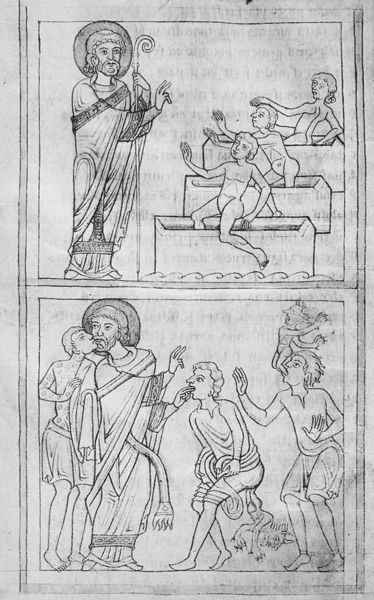
Titel: Textsammlung in Bezug auf den Hl. Martin
Institution: Èpinal, Bibliothéque Municipale
Schlagwörter: menschen, zeichnung, malerei, häuser, bilder, kuss, grafik, graphik, bischof, buch, druck, tote, nimbus, christus, teufel, gräber, segen, segnen, heiliger, petrus, auferstehung, apostel, wunder, bischofsstab, auferweckung, särge, judas, judaskuss, bruderkuss, sarkophage, erweckung der toten, zeichnuug, stumme